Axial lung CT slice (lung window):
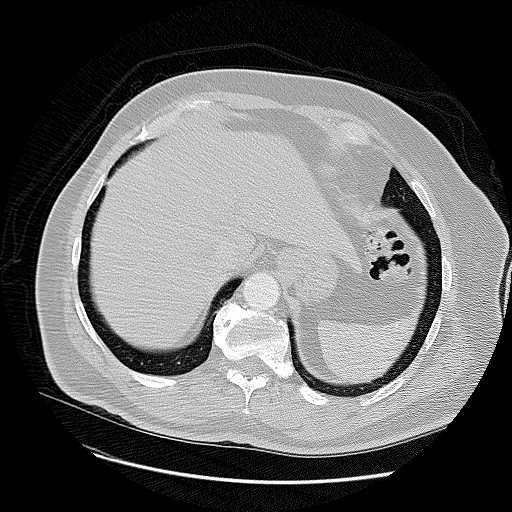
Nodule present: no